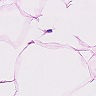
Metastatic tissue present: no